Platform: macOS
Application: Arc Browser
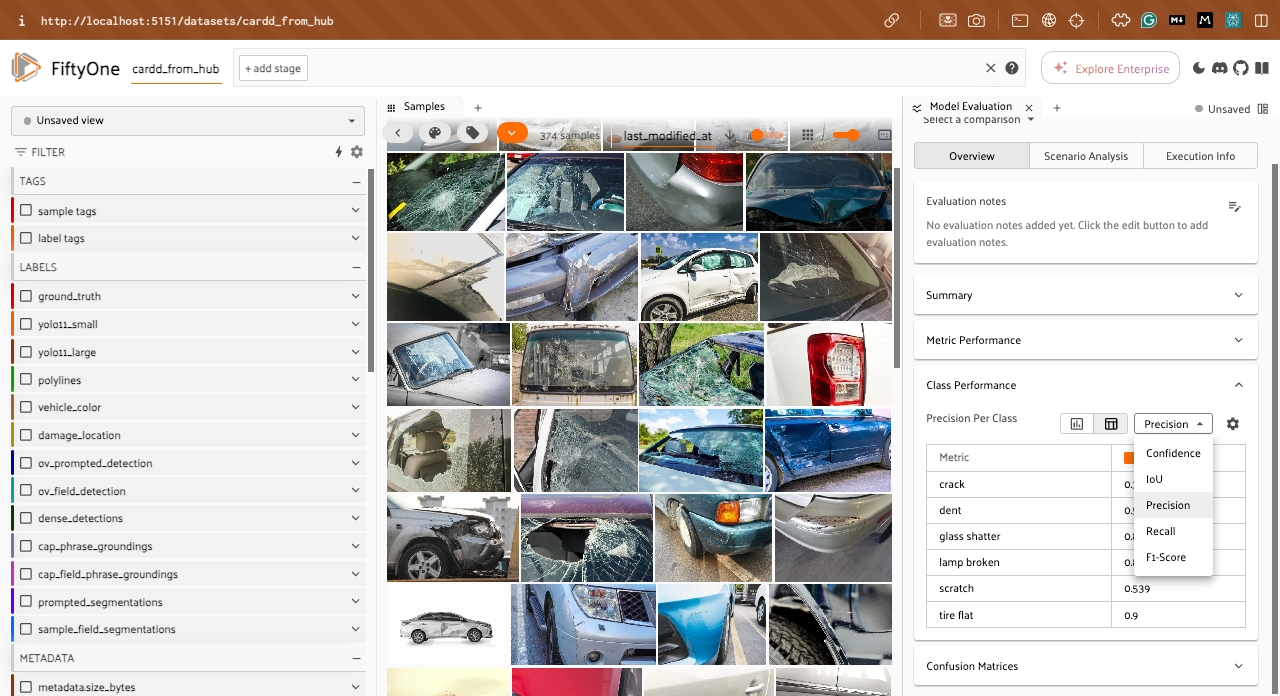
task_description: Switch to histogram view for per class metric performance
action_type: click
element_info: Icon
steps_since_start: 1

task_description: Open the settings menu in the the per class performance card of the model evaluation panel
action_type: click
element_info: Icon
steps_since_start: 1

task_description: Open the model performance metric menu in the per class model performance card
action_type: click
element_info: Menu Item
steps_since_start: 1

task_description: Load per class performance for the Confidence metric
action_type: select
element_info: Menu Item
steps_since_start: 1

task_description: Load per class performance for the IoU metric
action_type: select
element_info: Menu Item
steps_since_start: 1

task_description: Load per class performance for the Precision metric
action_type: select
element_info: Menu Item
steps_since_start: 1

task_description: Load per class performance for the Recall metric
action_type: select
element_info: Menu Item
steps_since_start: 1

task_description: Load per class performance for the F1-Score metric
action_type: select
element_info: Menu Item
steps_since_start: 1

task_description: Minimize the per class performance card in the model evaluation panel
action_type: click
element_info: Menu Item
steps_since_start: 1

task_description: Expand the summary card in the Model Evaluation panel
action_type: click
element_info: Menu Item
steps_since_start: 1

task_description: Expand Metric performance card in the model evaluation panel
action_type: click
element_info: Menu Item
steps_since_start: 1

task_description: Close the model evaluation panel
action_type: click
element_info: Icon
steps_since_start: 1

task_description: Expand the confusion matrix card in the model evaluation panel
action_type: click
element_info: Menu Item
steps_since_start: 1

task_description: Switch to Execution Info tab in the Model Evaluation panel
action_type: click
element_info: Menu Item
steps_since_start: 1

task_description: Switch to Scenario Analysis tab in Model Evaluation Panel
action_type: click
element_info: Menu Item
steps_since_start: 1

task_description: Add evaluation notes in model evaluation panel
action_type: click
element_info: Icon
steps_since_start: 1
task_description: Locate the model evaluation panel
action_type: hover
element_info: Menu Item
steps_since_start: 1

task_description: Locate the samples panel
action_type: hover
element_info: Menu Item
steps_since_start: 1

task_description: Locate the saved views menu
action_type: hover
element_info: Menu Item
steps_since_start: 1

task_description: Locate the view bar
action_type: hover
element_info: Menu Item
steps_since_start: 1

task_description: Locate the workspaces menu
action_type: hover
element_info: Menu Item
steps_since_start: 1

task_description: Locate the sidebar
action_type: hover
element_info: Menu Item
steps_since_start: 1

task_description: Locate the labels group in the sidebar
action_type: hover
element_info: Menu Item
steps_since_start: 1

task_description: Locate the tags group in the sidebar
action_type: hover
element_info: Menu Item
steps_since_start: 1

task_description: Where can I find the name of this dataset?
action_type: hover
element_info: Text
steps_since_start: 1